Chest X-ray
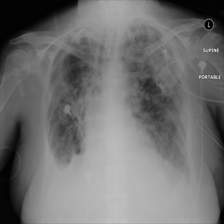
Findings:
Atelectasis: negative
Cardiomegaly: negative
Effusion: positive
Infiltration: positive
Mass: negative
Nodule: negative
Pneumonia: negative
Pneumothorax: negative
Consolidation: negative
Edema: negative
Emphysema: negative
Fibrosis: negative
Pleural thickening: negative
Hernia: negative